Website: macys
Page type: gifting
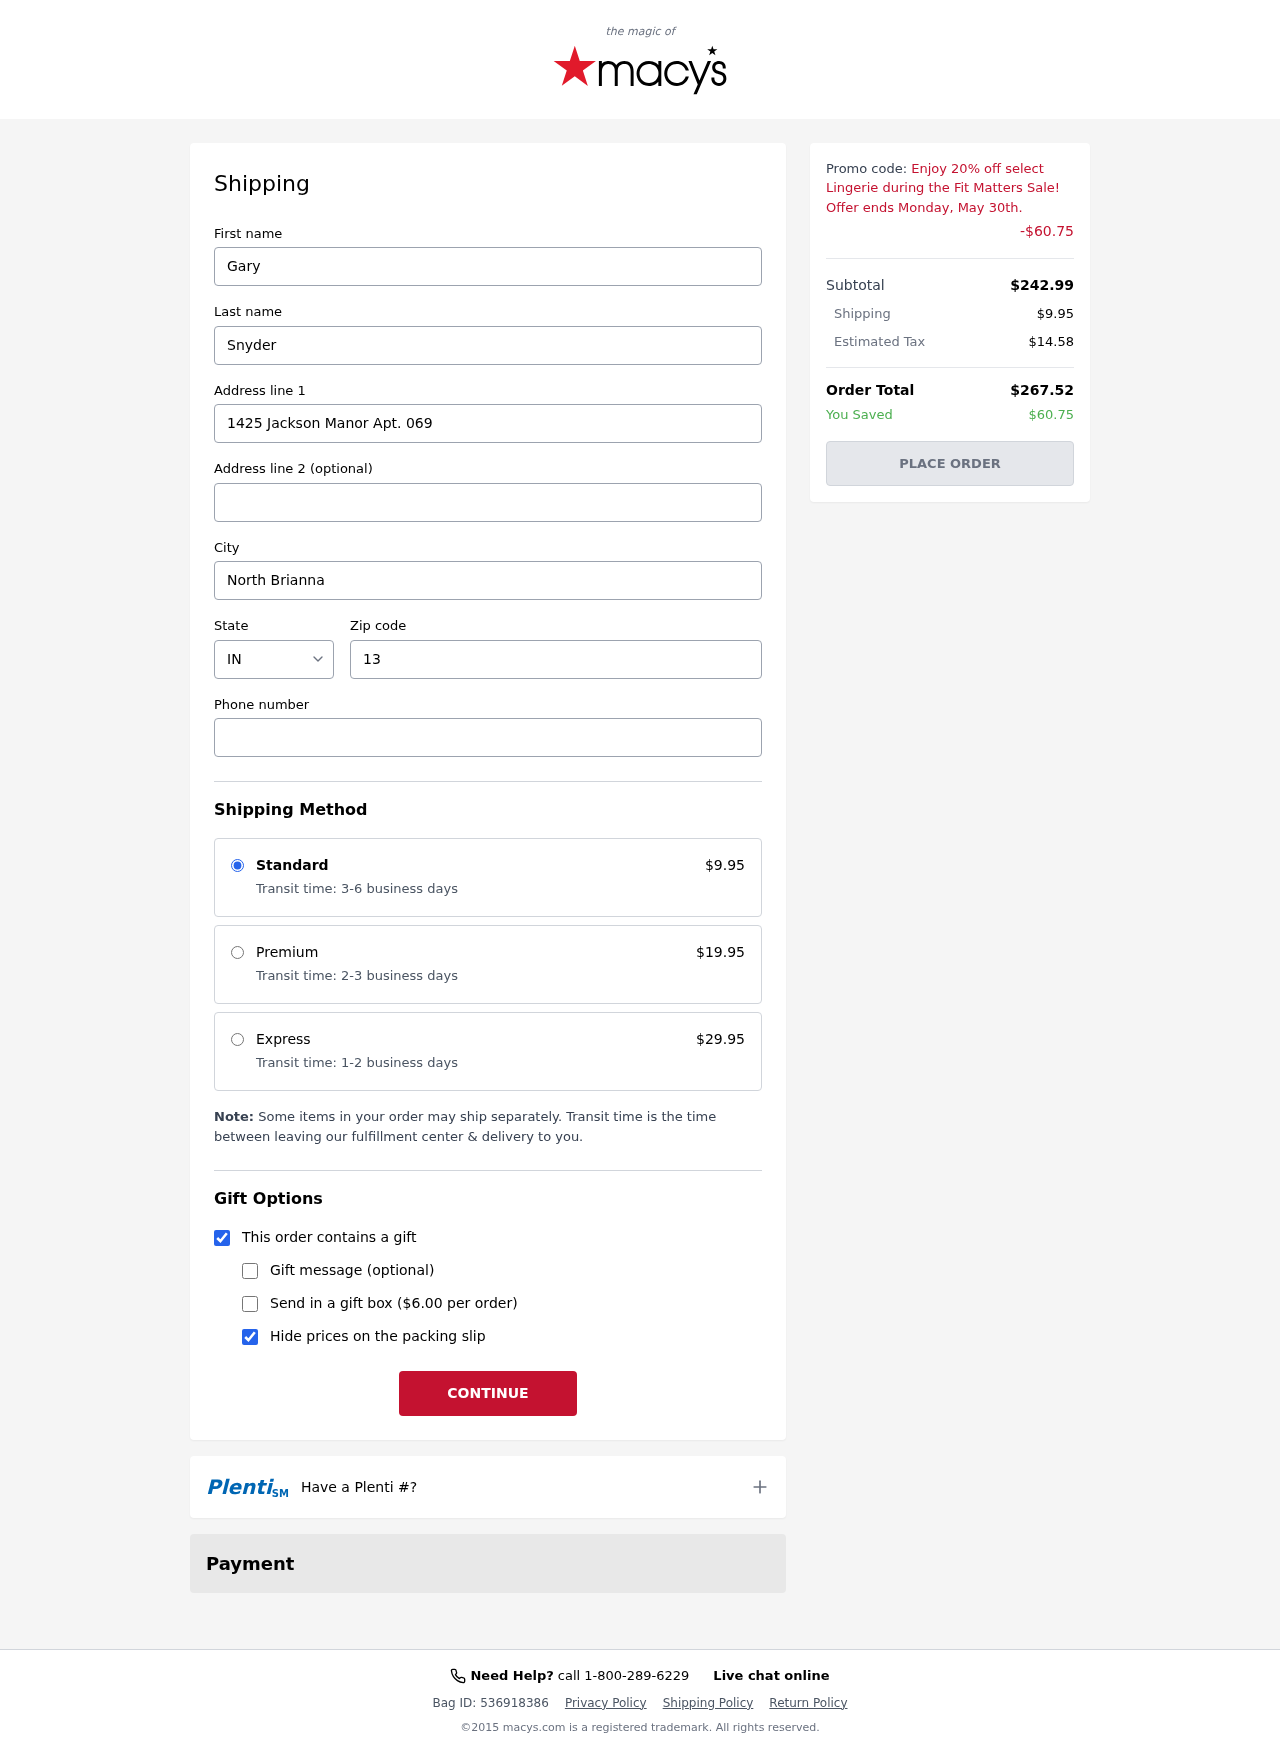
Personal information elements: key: PII_CITY
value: North Brianna
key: PII_FIRSTNAME
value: Gary
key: PII_LASTNAME
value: Snyder
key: PII_PHONE
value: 6949343442
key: PII_POSTCODE
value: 13860
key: PII_STATE_ABBR
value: IN
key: PII_STREET
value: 1425 Jackson Manor Apt. 069
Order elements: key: ORDER_SHIPPING_COST
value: $9.95
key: ORDER_DISCOUNT
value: -$60.75
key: ORDER_SUBTOTAL
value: $242.99
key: ORDER_TAX
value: $14.58
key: ORDER_TOTAL
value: $267.52
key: ORDER_SAVINGS
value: $60.75